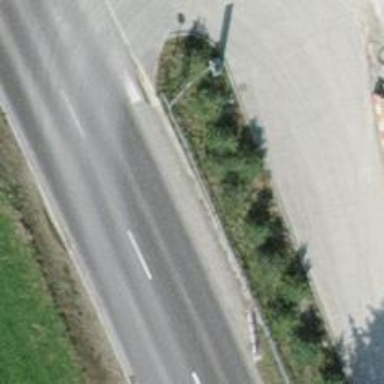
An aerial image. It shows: Tertiary road with asphalt surface.